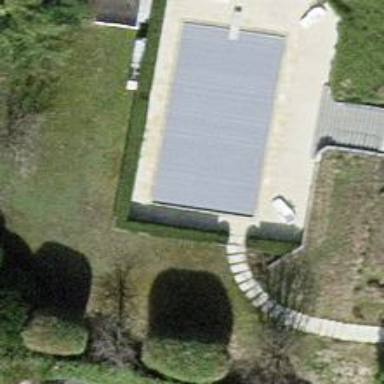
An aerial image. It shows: Swimming pool located in leisure land.